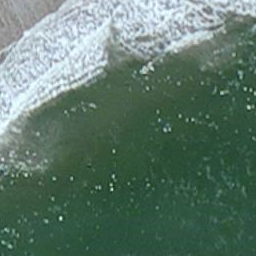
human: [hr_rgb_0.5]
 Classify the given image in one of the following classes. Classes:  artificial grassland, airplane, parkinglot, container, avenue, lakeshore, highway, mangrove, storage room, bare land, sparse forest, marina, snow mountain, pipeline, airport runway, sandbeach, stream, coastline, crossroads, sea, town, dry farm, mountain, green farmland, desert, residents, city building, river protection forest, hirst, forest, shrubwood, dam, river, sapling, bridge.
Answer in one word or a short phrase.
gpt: coastline